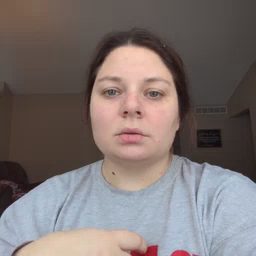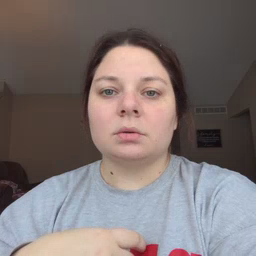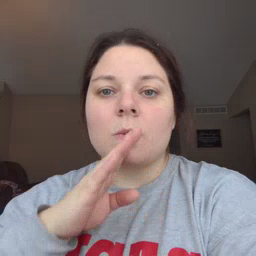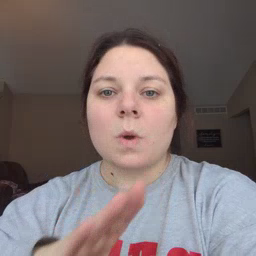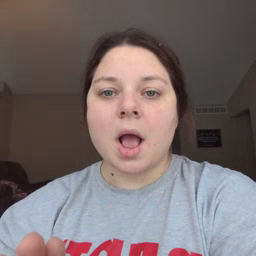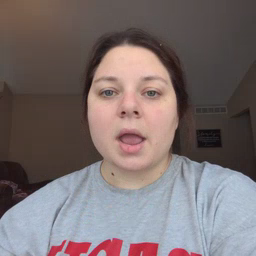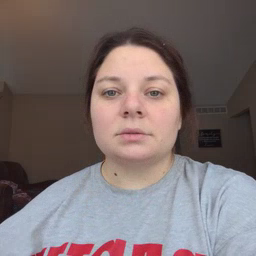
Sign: quiet